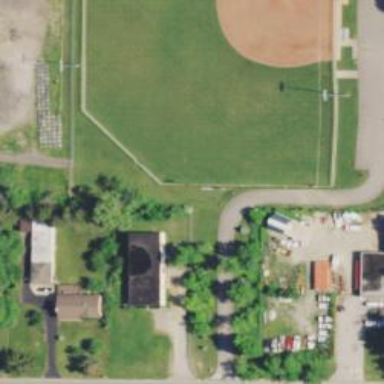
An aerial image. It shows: Baseball pitch for leisure land activities.